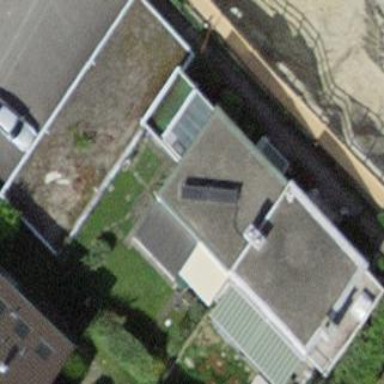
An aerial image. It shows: Simple house.